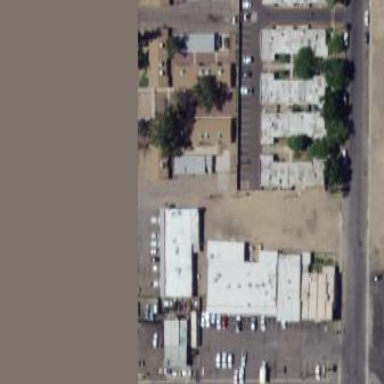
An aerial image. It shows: Retail area.